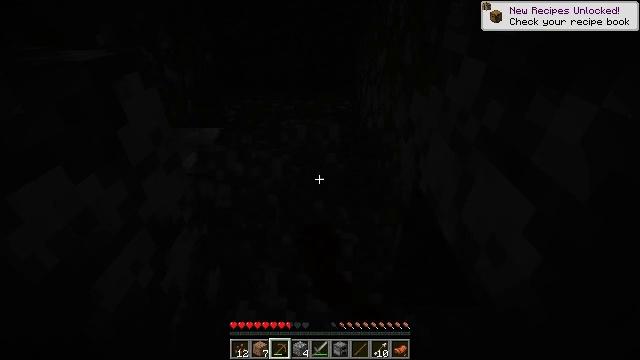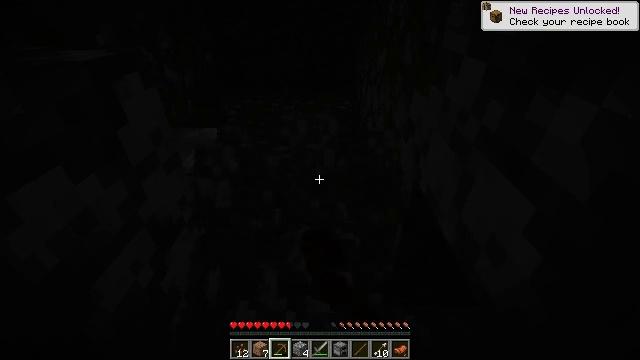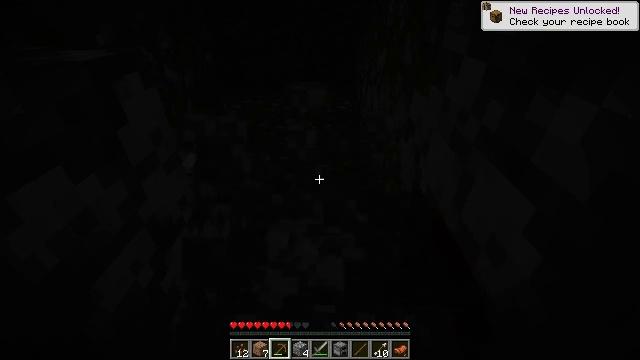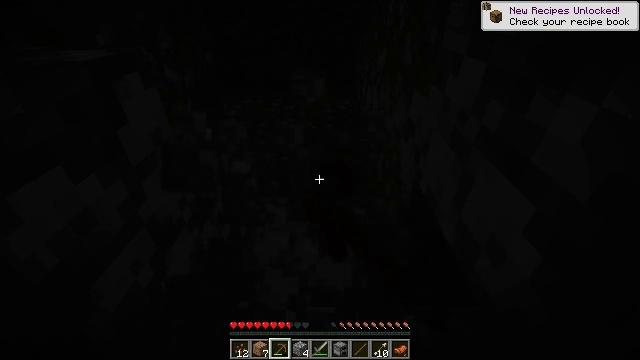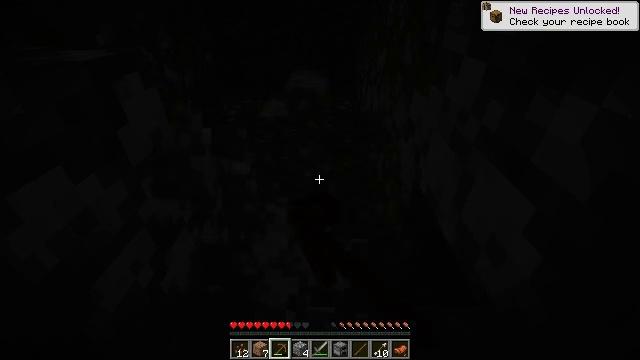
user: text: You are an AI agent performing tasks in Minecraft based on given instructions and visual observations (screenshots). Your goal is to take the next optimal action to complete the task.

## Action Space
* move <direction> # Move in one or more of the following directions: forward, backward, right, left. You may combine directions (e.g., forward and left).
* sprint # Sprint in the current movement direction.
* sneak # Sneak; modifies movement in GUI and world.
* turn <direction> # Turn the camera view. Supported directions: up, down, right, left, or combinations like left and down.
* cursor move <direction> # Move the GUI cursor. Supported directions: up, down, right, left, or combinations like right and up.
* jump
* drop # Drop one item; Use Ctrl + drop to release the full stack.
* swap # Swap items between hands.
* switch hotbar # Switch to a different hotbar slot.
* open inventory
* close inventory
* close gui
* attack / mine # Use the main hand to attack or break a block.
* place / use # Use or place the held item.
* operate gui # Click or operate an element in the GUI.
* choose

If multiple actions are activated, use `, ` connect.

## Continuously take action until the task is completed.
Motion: motion action
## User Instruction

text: Attack the cobblestone stairs to retrieve it.
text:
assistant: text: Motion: attack / mine
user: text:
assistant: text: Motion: attack / mine
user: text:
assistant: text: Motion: attack / mine
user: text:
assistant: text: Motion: attack / mine
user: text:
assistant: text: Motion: attack / mine